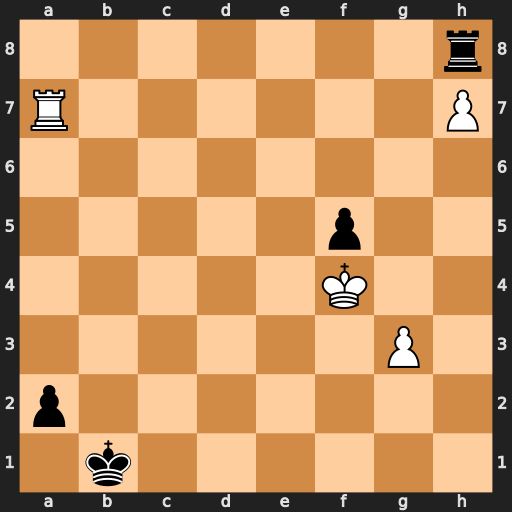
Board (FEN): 7r/R6P/8/5p2/5K2/6P1/p7/1k6
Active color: w
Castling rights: -
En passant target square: -
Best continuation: Kxf5 a1=R Rxa1+ Kxa1 Kg6 Rb8 g4